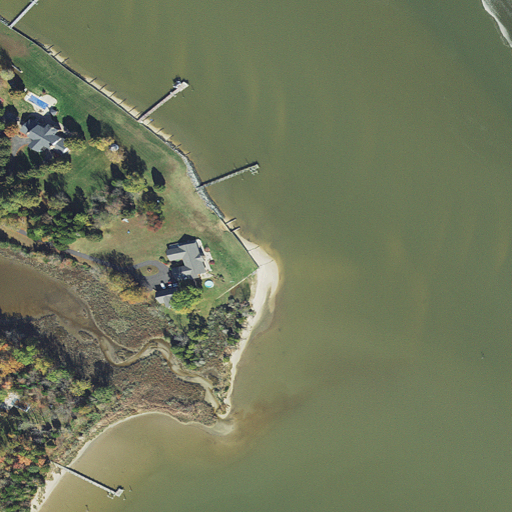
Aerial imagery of cape in Maryland named Fennell Point containing open water, herbaceous wetlands, woody wetlands, cultivated crops, mixed forest, open development, deciduous forest, and barren land